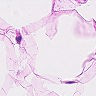
Metastatic tissue present: no